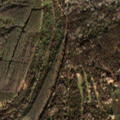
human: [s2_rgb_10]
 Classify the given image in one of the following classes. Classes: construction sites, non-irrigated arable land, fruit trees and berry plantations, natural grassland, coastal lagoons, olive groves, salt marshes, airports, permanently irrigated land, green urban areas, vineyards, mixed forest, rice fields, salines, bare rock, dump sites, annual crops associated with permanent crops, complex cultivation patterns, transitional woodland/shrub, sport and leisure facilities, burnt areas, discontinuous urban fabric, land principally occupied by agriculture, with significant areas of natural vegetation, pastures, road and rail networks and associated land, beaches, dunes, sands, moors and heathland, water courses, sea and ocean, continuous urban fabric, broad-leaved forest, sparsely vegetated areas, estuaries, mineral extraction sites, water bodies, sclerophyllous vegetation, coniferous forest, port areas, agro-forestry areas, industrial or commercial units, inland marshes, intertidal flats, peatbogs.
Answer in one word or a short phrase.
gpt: broad-leaved forest, transitional woodland/shrub